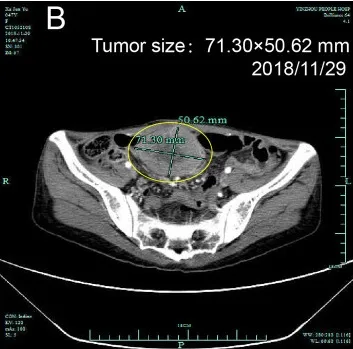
Computed tomography of the ovary before and after initiation of nivolumab treatment. Pseudo-progression within the first 2 months of treatment.
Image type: radiology (ct)